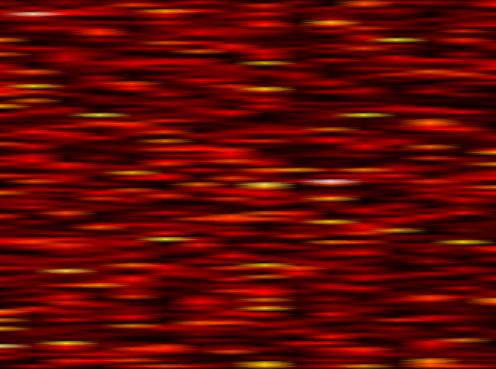
Label: OFDM